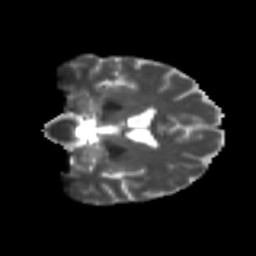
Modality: T2w
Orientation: coronal
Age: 59
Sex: female
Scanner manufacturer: ge
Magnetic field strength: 3 T
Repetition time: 7.8 s
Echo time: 0.0606 s